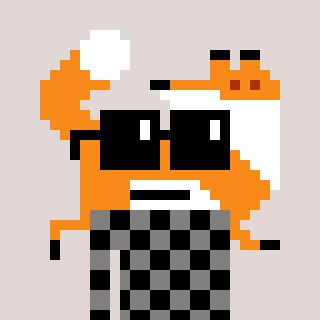
a pixel art character with square black sunglasses, a fox-shaped head and a bluegrey-colored body on a warm background